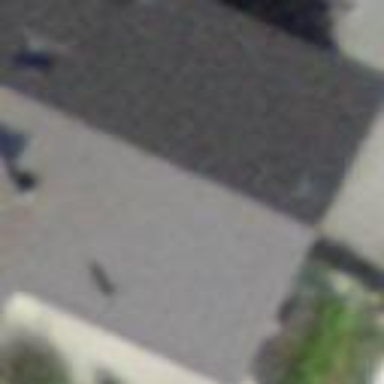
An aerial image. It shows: Semi-detached house with gabled roof.